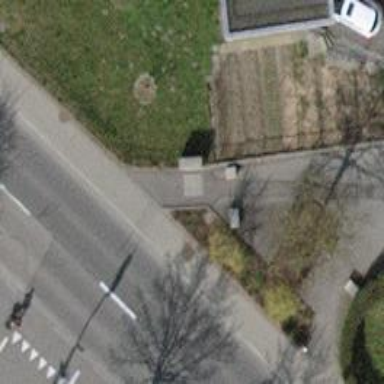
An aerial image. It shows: Asphalt path.